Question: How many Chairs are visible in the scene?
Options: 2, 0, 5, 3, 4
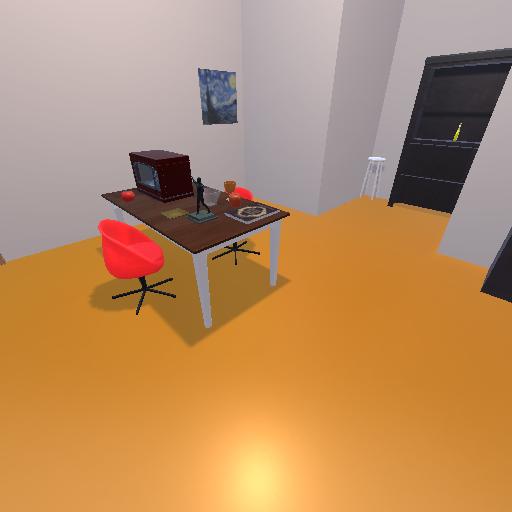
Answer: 2